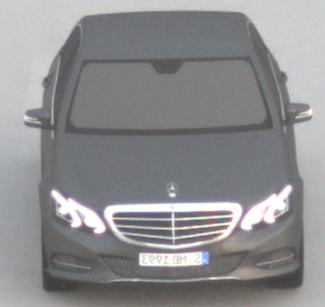
Make: Mercedes-Benz
Model: E 200
Detailed model: E-Class (212) Limousine
Model produced from: 2013/04
Model produced until: 2015/10
Doors: 4
Color: gray
Road condition: dry road
Daytime: sunrise or sunset
Contrast: low contrast